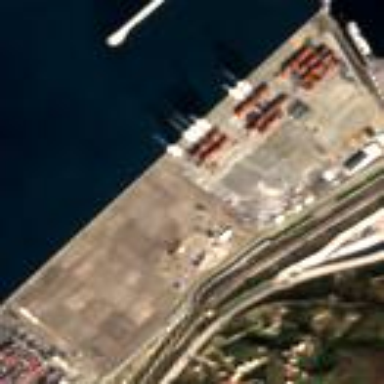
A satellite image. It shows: Industrial area used as container terminal.